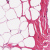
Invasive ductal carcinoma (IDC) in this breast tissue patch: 0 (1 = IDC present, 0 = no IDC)